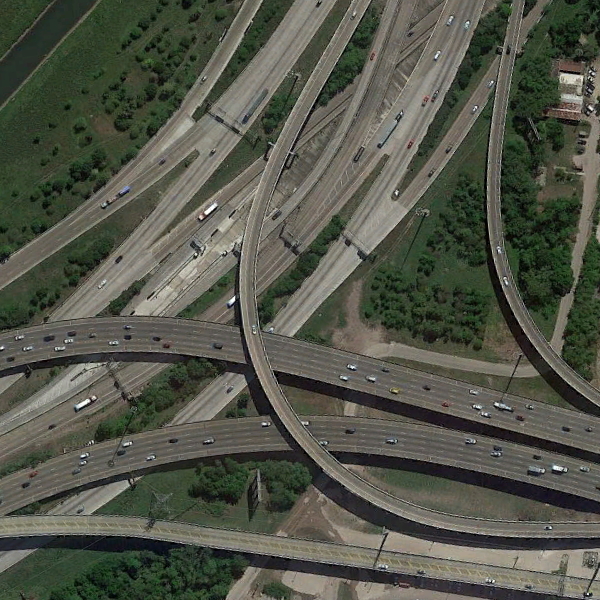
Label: Viaduct